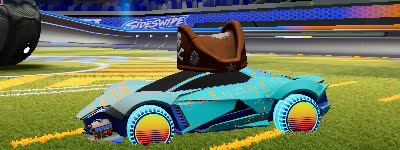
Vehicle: werewolf